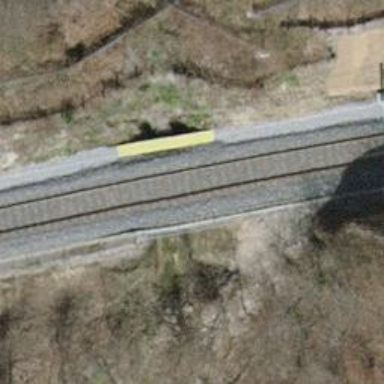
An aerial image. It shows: Railway bridge with electrified tracks and single rail.